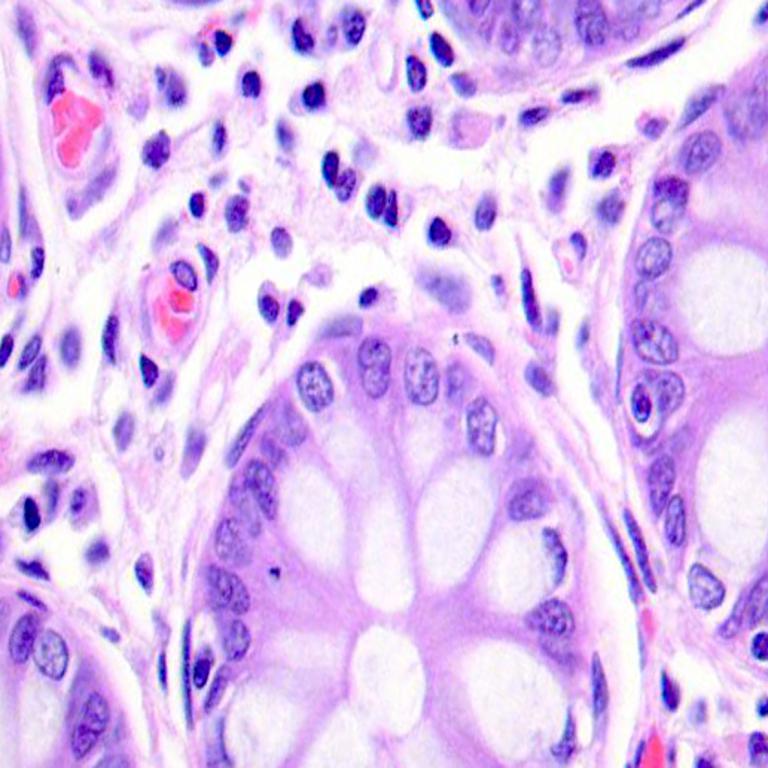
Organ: colon
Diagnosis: benign